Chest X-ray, AP view. Patient: 35 years old, sex M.
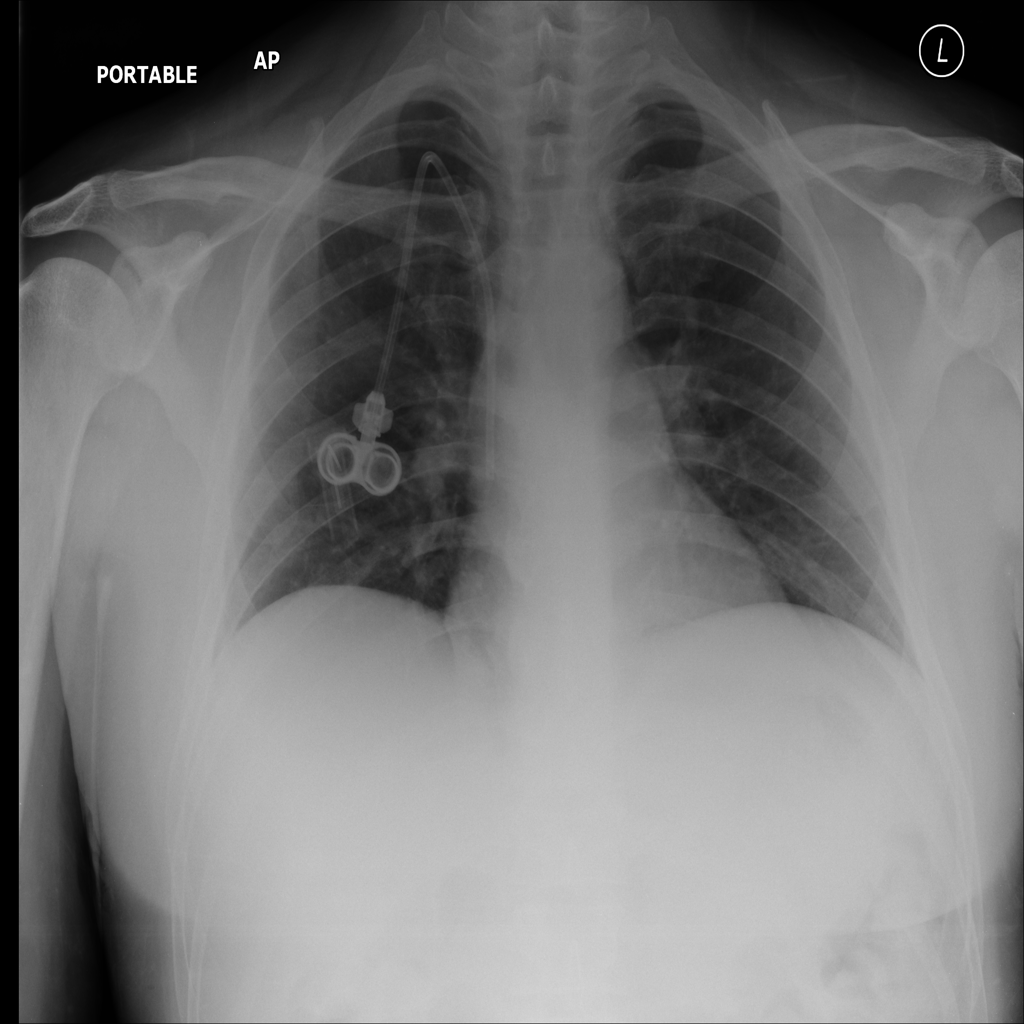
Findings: No Finding